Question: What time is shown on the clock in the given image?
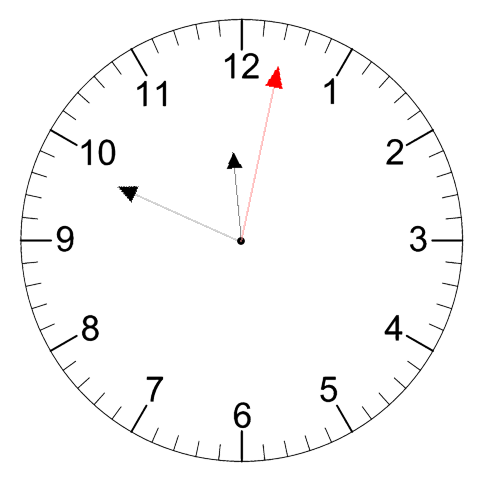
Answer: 11:49:02